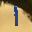
Label: 1